The image shows the envelope spectrum of a rolling-element bearing's vibration signal, with the characteristic fault frequencies (BPFO outer race, BPFI inner race, BSF ball, FTF cage) marked as reference lines. What is the most likely bearing condition (normal, inner_race, outer_race, ball)?
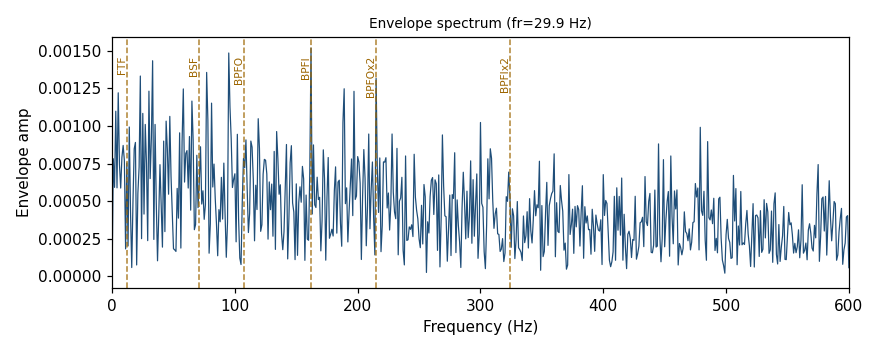
Answer: normal